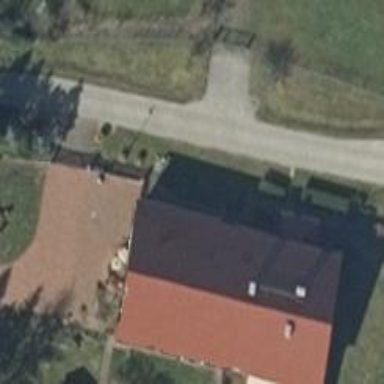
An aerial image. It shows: Building with gabled roof. The roof orientation is along the building.